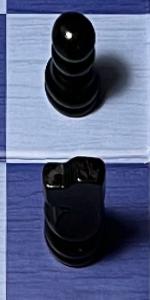
Label: Knight_Black